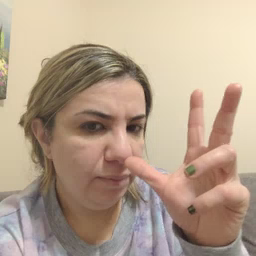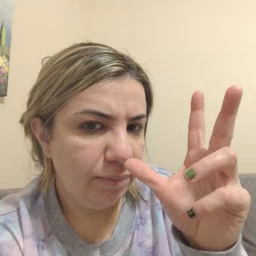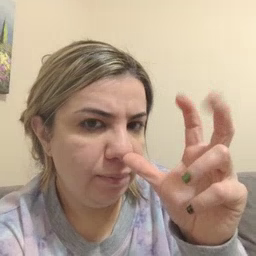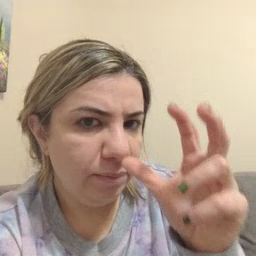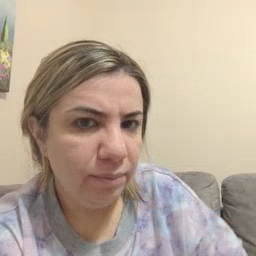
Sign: bug